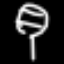
Label: leaf